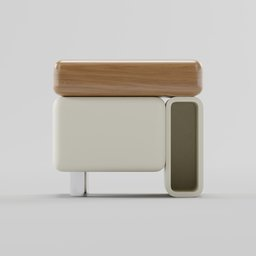
Label: furniture